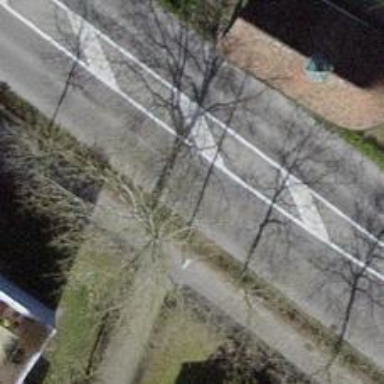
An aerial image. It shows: Urban tree adds touch of nature to the surroundings.